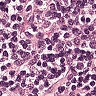
Metastatic tissue present: no